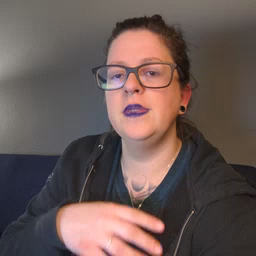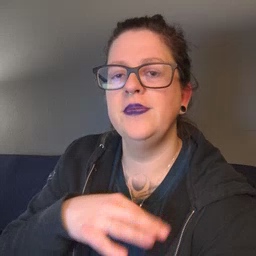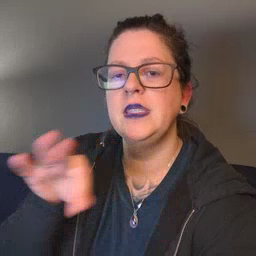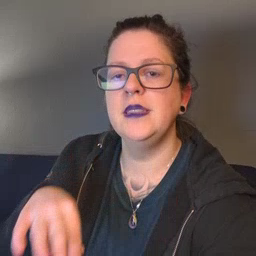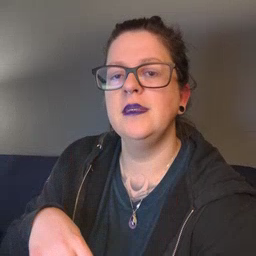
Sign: feet